Question: I'm parsing a pdf that has some dates by splitting the lines and then searching them. The following are example lines:
'''
Posted Date: 02/11/2015
Effective Date: 02/05/2015
'''
When I find 'Posted Date', I split on the ':' and pull out '02/11/2015'. But when I do the same for 'effective date', it only returns '/05/2015'. When I write all lines, it displays that date as '/05/2015' while the PDF has the '02'. Would '02' be converted to 'nil' for some reason? Am I missing something?

'''
lines = reader.pages[0].text.split(/
?
/)
lines.each_with_index do |line, index|
values_to_insert = []
if line.include? "Legal Name:"
name_line = line.split(":")
values_to_insert.push(name_line[1])
end
if line.include? "Active/Pending Insurance"
topLine = lines[index+2].split(" ")
middleLine = lines[index+5].split(" ")
insuranceLine = lines[index + 7]
insurance_line_split = insuranceLine.split(" ")
insurance_line_split.each_with_index do |word, i|
if word.include? "Insurance"
values_to_insert.push(insuranceLine.split(":")[1])
end
end
topLine.each_with_index do |word, i|
if word.include? "Posted"
values_to_insert.push(topLine[i + 2])
end
end
middleLine.each_with_index do |word, i|
if word.include? "Effective" or word.include? "Cancellation"
#puts middleLine[0]
puts middleLine[1]
#puts middleLine[i + 1].split(":")[1]
end
end
end
end
'''
Here is what happens when I print all lines:
'''
Active/Pending Insurance:
Form: 91X Type: BIPD/Primary Posted Date: 02/11
/2015
Policy/Surety Number:A <PHONE> Coverage From: $0
To: $1,000,000
Effective Date:/05/2015 Cancellation Date:
Insurance Carrier: PROGRESSIVE EXPRESS INSURANCE COMPANY
Attn: CUSTOMER SERVICE
Address: P. O. BOX 94739
CLEVELAND, OH 44101 US
Telephone: (800) 444 - 4487 Fax: (440) 603 - 4555
'''
Edited to show the code and even add a picture. I'm splitting by lines and then splitting again on colons and sometimes spaces. It's not amazingly clean but I don't think there's a much better way.
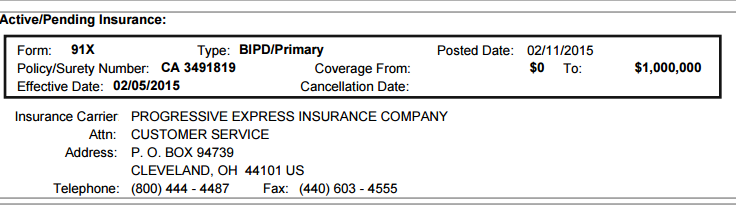
Answer: The problem occurs at positions where multiple pieces of text are on the same line but don't use the same base line. In case of the PDF at hands,

(at least) the policy number and the effective date are positioned slightly higher than their respective labels.
The cause for this is the way the <URL> used by the OP brings together the text pieces drawn on the page:
- - - -
As fonts used in PDFs usually are not monospaced, this procedure can result in overlapping strings, i.e. erasure of one of the two. The step combining strings on the same baseline prevents erasure in that case, but for strings on slightly different base lines, this overlapping effect can still occur.
What one can do, is increase the number of columns used here.
The library in <URL> defines
'''
def col_count
@col_count ||= ((@page_width / @mean_glyph_width) * 1.05).floor
end
'''
As you see there already is some '1.05' in use to slightly increase the number of columns. By increasing this number even more, no erasures as observed by the OP should occur anymore. One should not increase the factor too much, though, because that can introduce unwanted space characters where none belong.
The OP reported that increasing the magic number to '1.10' sufficed in his case.